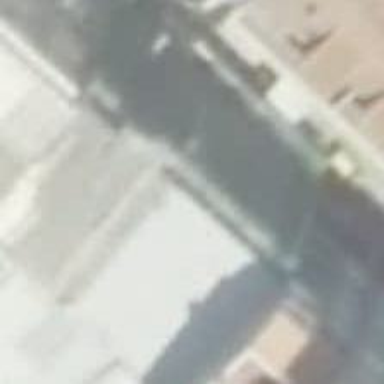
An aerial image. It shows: Part of building.